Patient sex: F
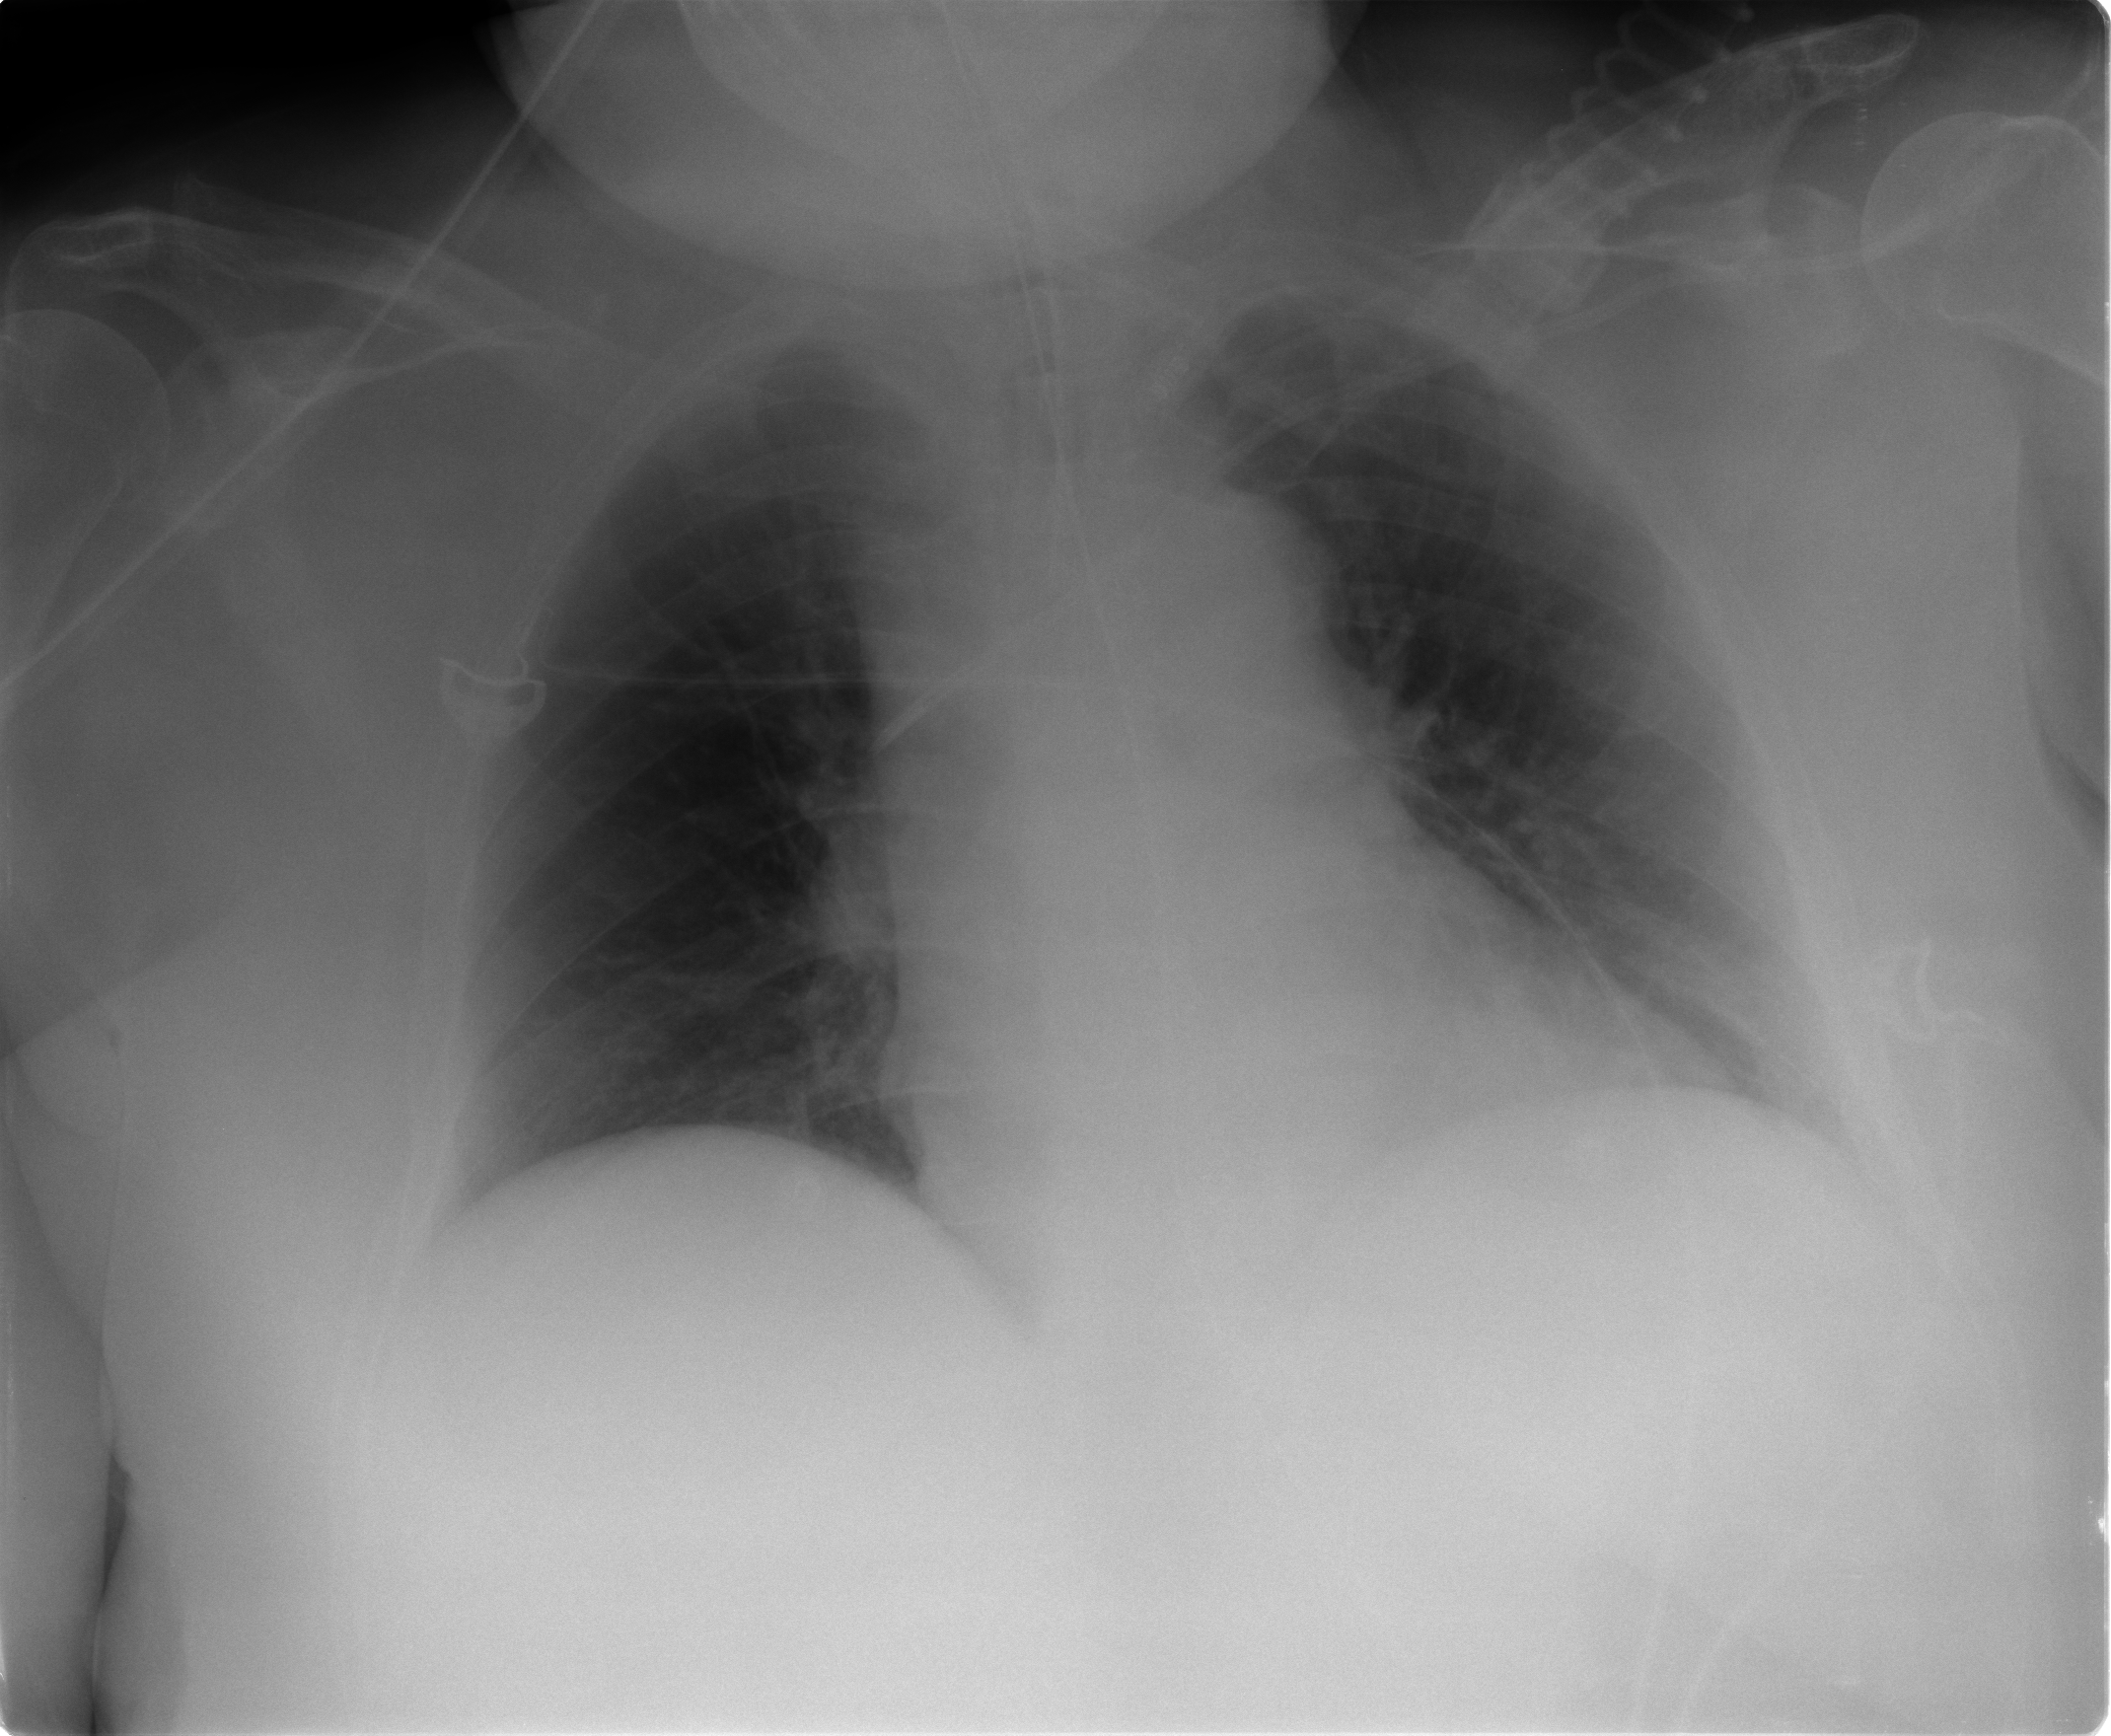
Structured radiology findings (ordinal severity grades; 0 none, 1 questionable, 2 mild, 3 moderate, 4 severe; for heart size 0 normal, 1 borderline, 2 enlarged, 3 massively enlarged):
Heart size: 0
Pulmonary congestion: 1
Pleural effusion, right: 0
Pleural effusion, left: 0
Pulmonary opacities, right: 0
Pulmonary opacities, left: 0
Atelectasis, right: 0
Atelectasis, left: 0